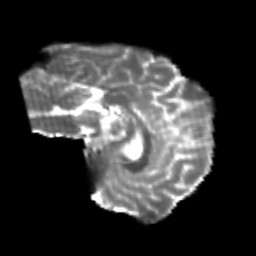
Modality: T2w
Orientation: sagittal
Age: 24
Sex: male
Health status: healthy
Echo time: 0.074 s